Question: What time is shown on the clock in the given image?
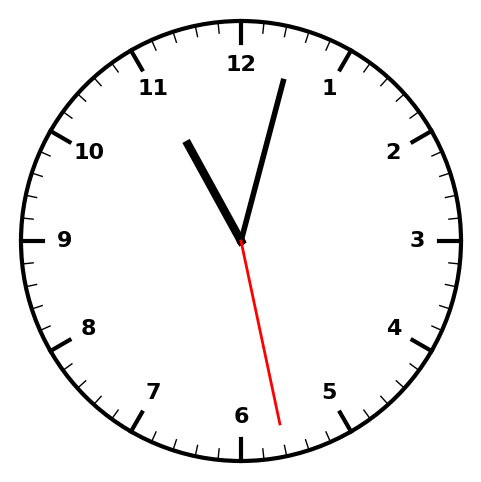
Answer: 11:02:28